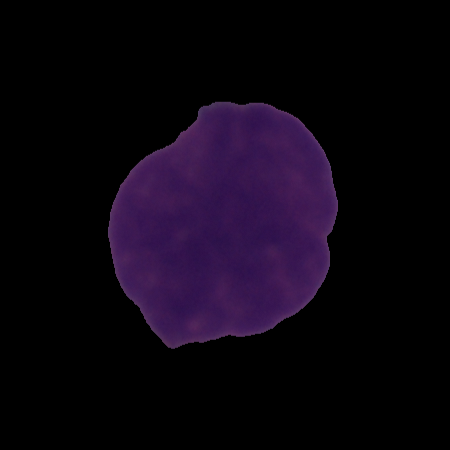
Label: cancer